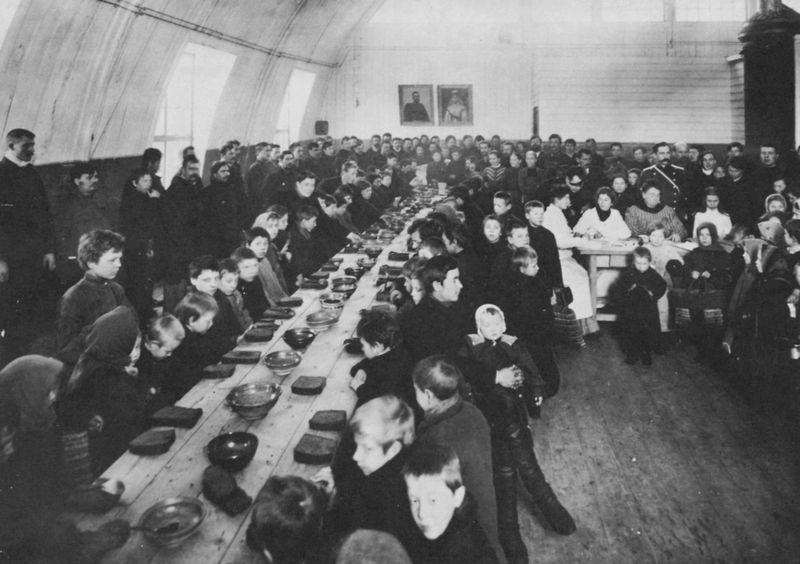
Titel: Ein Kinderspeisesaal in St. Petersburg
Künstler: Russischer Photograph
Standort: Paris
Institution: Roger-Viollet
Schlagwörter: gemälde, mann, frauen, menschen, mädchen, sitzen, fenster, frau, grau, kleid, männer, schwarz, tisch, weiss, versammlung, hose, wand, arme, schale, schüssel, stehen, teller, bild, bildnis, innenraum, portrait, porträt, kind, mutter, vater, kinder, ofen, schalen, bilder, bogen, schule, jungen, knaben, russland, saal, essen, tafel, kopftuch, brot, esszimmer, junge, foto, fotografie, porträts, schwarzweiss, uniform, speisen, gruppenbild, mahl, photo, kopftücher, schüsseln, zarin, holzfussboden, zar, steifel, waisen, waisenhaus, brote, speisung, mittagessen, tonnengewölbe, mensa, geschir, gruppenfoto, speisesaal, heim, kinde, st. petersburg, speiseraum, erzieher, erziher, essal, esssal, esstsich, kantine, kinderheim, leher, versamlung